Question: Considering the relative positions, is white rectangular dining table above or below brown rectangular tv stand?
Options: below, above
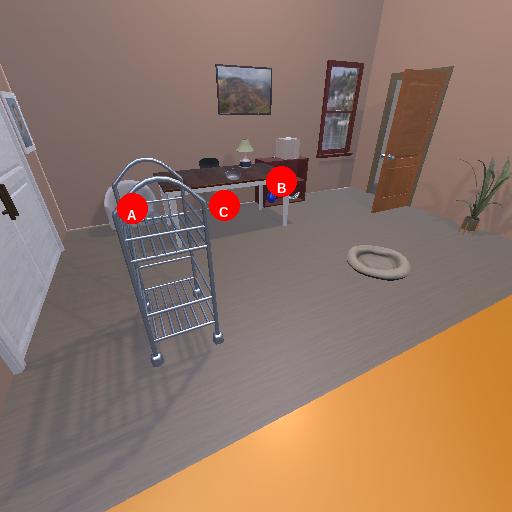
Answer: below